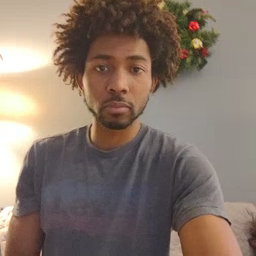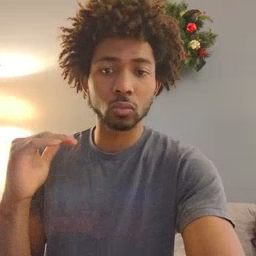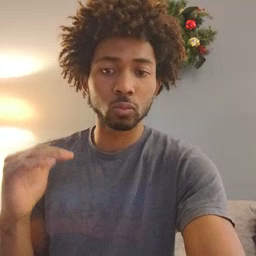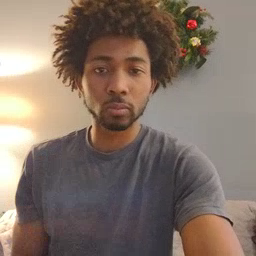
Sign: child